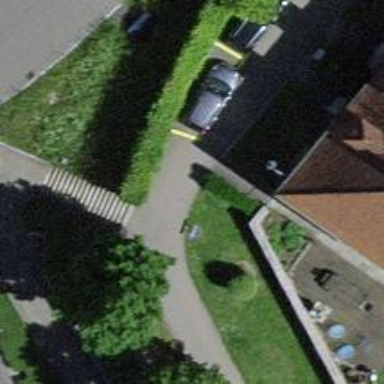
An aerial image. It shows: Road with steps.